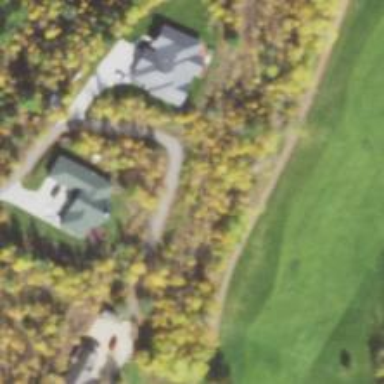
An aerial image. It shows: Pathway for golfing.